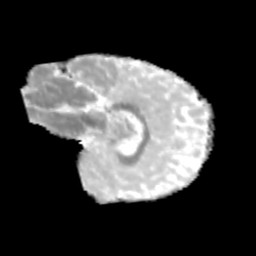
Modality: MD
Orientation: sagittal
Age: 9
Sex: male
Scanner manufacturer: siemens
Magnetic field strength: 3 T
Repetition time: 3.8 s
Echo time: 0.07 s